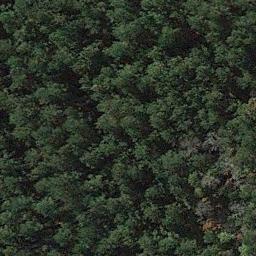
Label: forest